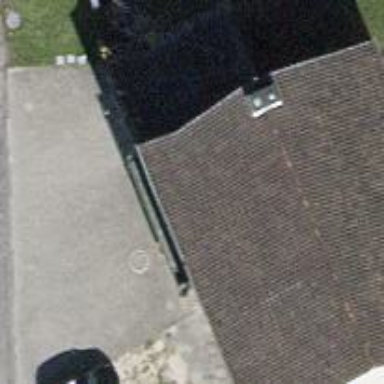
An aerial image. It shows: Detached building.